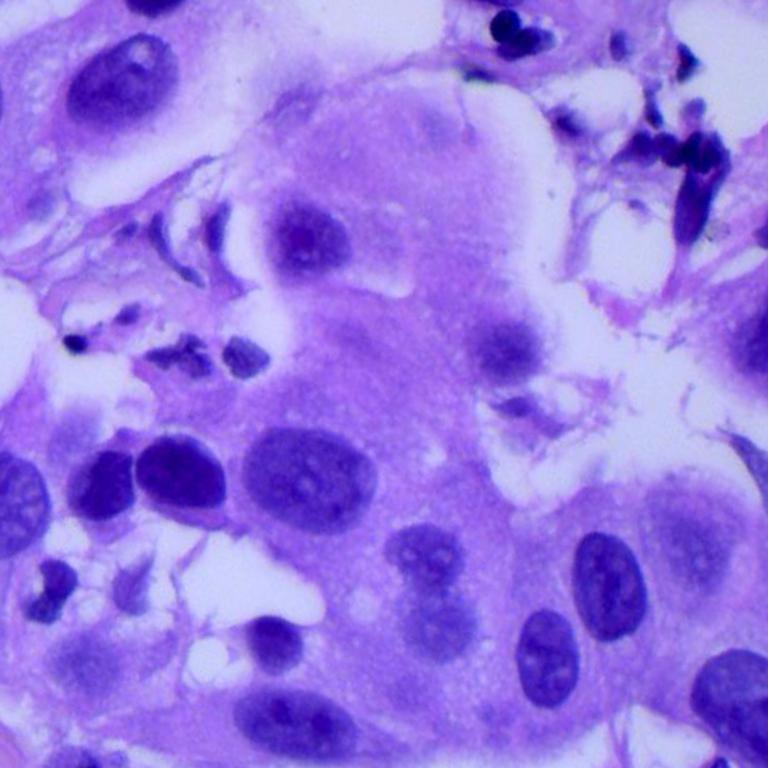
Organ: lung
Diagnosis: adenocarcinomas